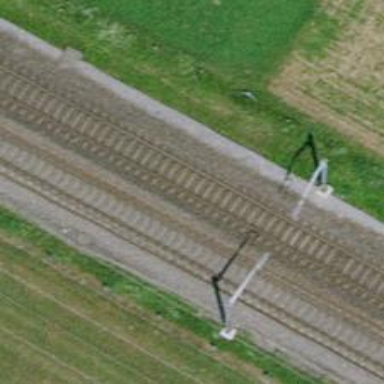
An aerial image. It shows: Single railway track with electrified contact line.